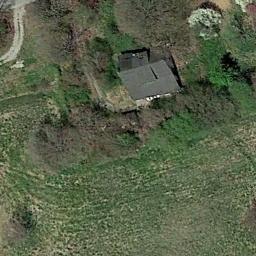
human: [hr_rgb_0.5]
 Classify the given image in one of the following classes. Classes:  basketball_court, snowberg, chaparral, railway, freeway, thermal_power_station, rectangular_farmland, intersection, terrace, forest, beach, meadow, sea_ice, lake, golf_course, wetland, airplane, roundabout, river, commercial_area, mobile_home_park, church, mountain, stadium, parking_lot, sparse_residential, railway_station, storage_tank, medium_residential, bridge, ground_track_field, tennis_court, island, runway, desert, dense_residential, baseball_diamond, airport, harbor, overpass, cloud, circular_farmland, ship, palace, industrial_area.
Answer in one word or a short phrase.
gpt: sparse_residential